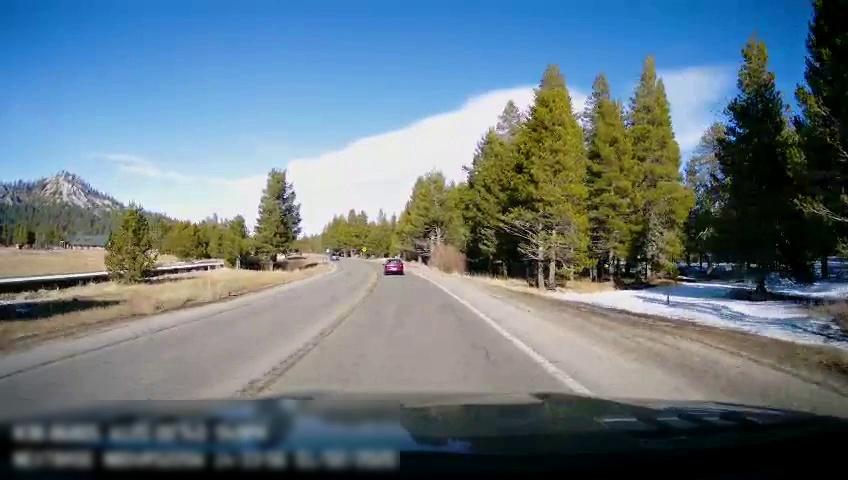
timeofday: Day
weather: Sunny
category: Drivable Space
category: Vehicles | Car
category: Lanes | Current Lane